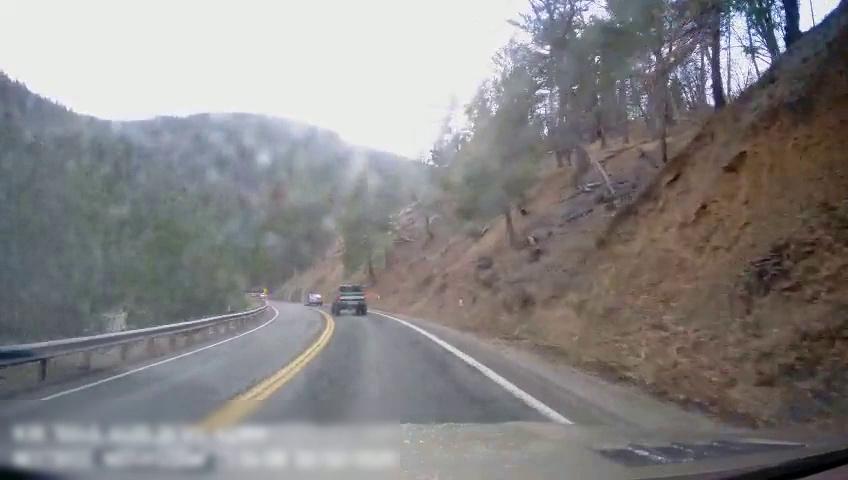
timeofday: Day
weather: Sunny
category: Drivable Space
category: Vehicles | Car
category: Vehicles | Truck
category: Lanes | Current Lane
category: Lanes | Current Lane
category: Lanes | Alternate Lane